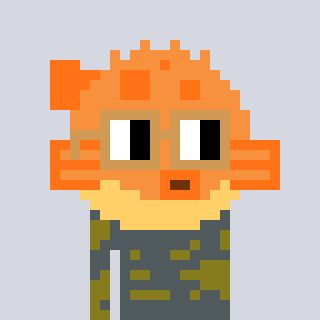
a pixel art character with square brown glasses, a pufferfish-shaped head and a gunk-colored body on a cool background